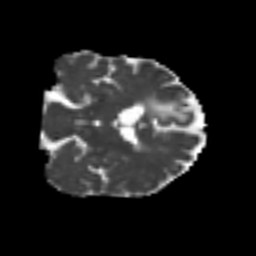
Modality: MD
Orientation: coronal
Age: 56
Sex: male
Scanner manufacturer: siemens
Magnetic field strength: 3 T
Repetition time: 4.987 s
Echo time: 0.0792 s